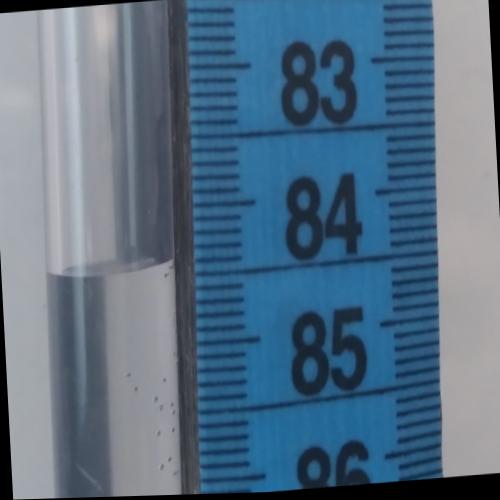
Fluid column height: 84.4 cm